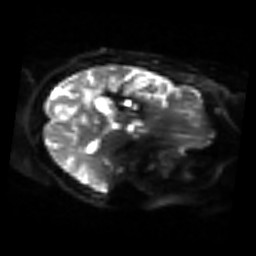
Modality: sbref
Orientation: axial
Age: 51
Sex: female
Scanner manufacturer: siemens
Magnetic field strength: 3 T
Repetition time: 3.2 s
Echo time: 0.081 s